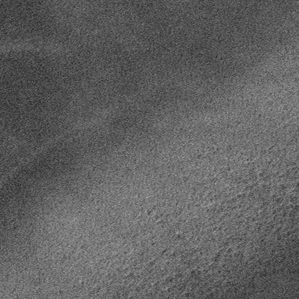
Label: frost